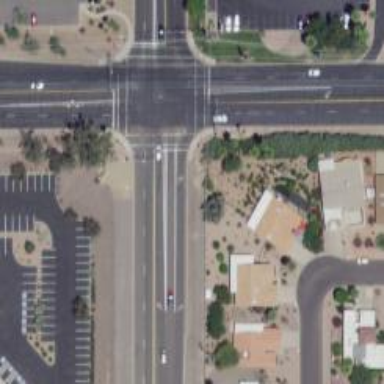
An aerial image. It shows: Solid stop line on the road.